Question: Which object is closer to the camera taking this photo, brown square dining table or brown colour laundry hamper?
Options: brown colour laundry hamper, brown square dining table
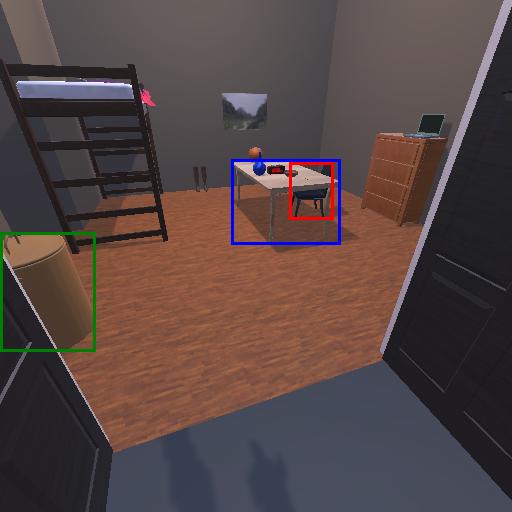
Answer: brown colour laundry hamper